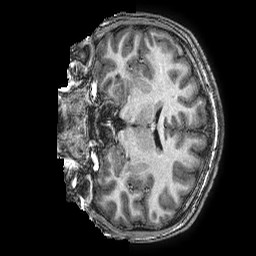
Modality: T1w
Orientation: coronal
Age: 14
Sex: male
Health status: ill
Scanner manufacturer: ge
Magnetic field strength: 3 T
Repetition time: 0.0077 s
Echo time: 0.003436 s